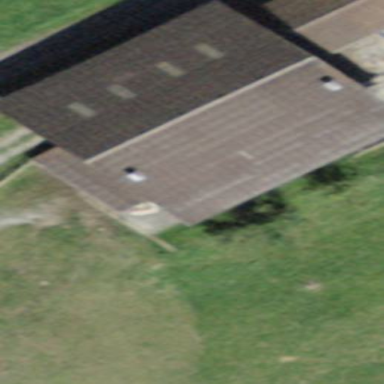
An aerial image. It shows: Rural barn.